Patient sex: M
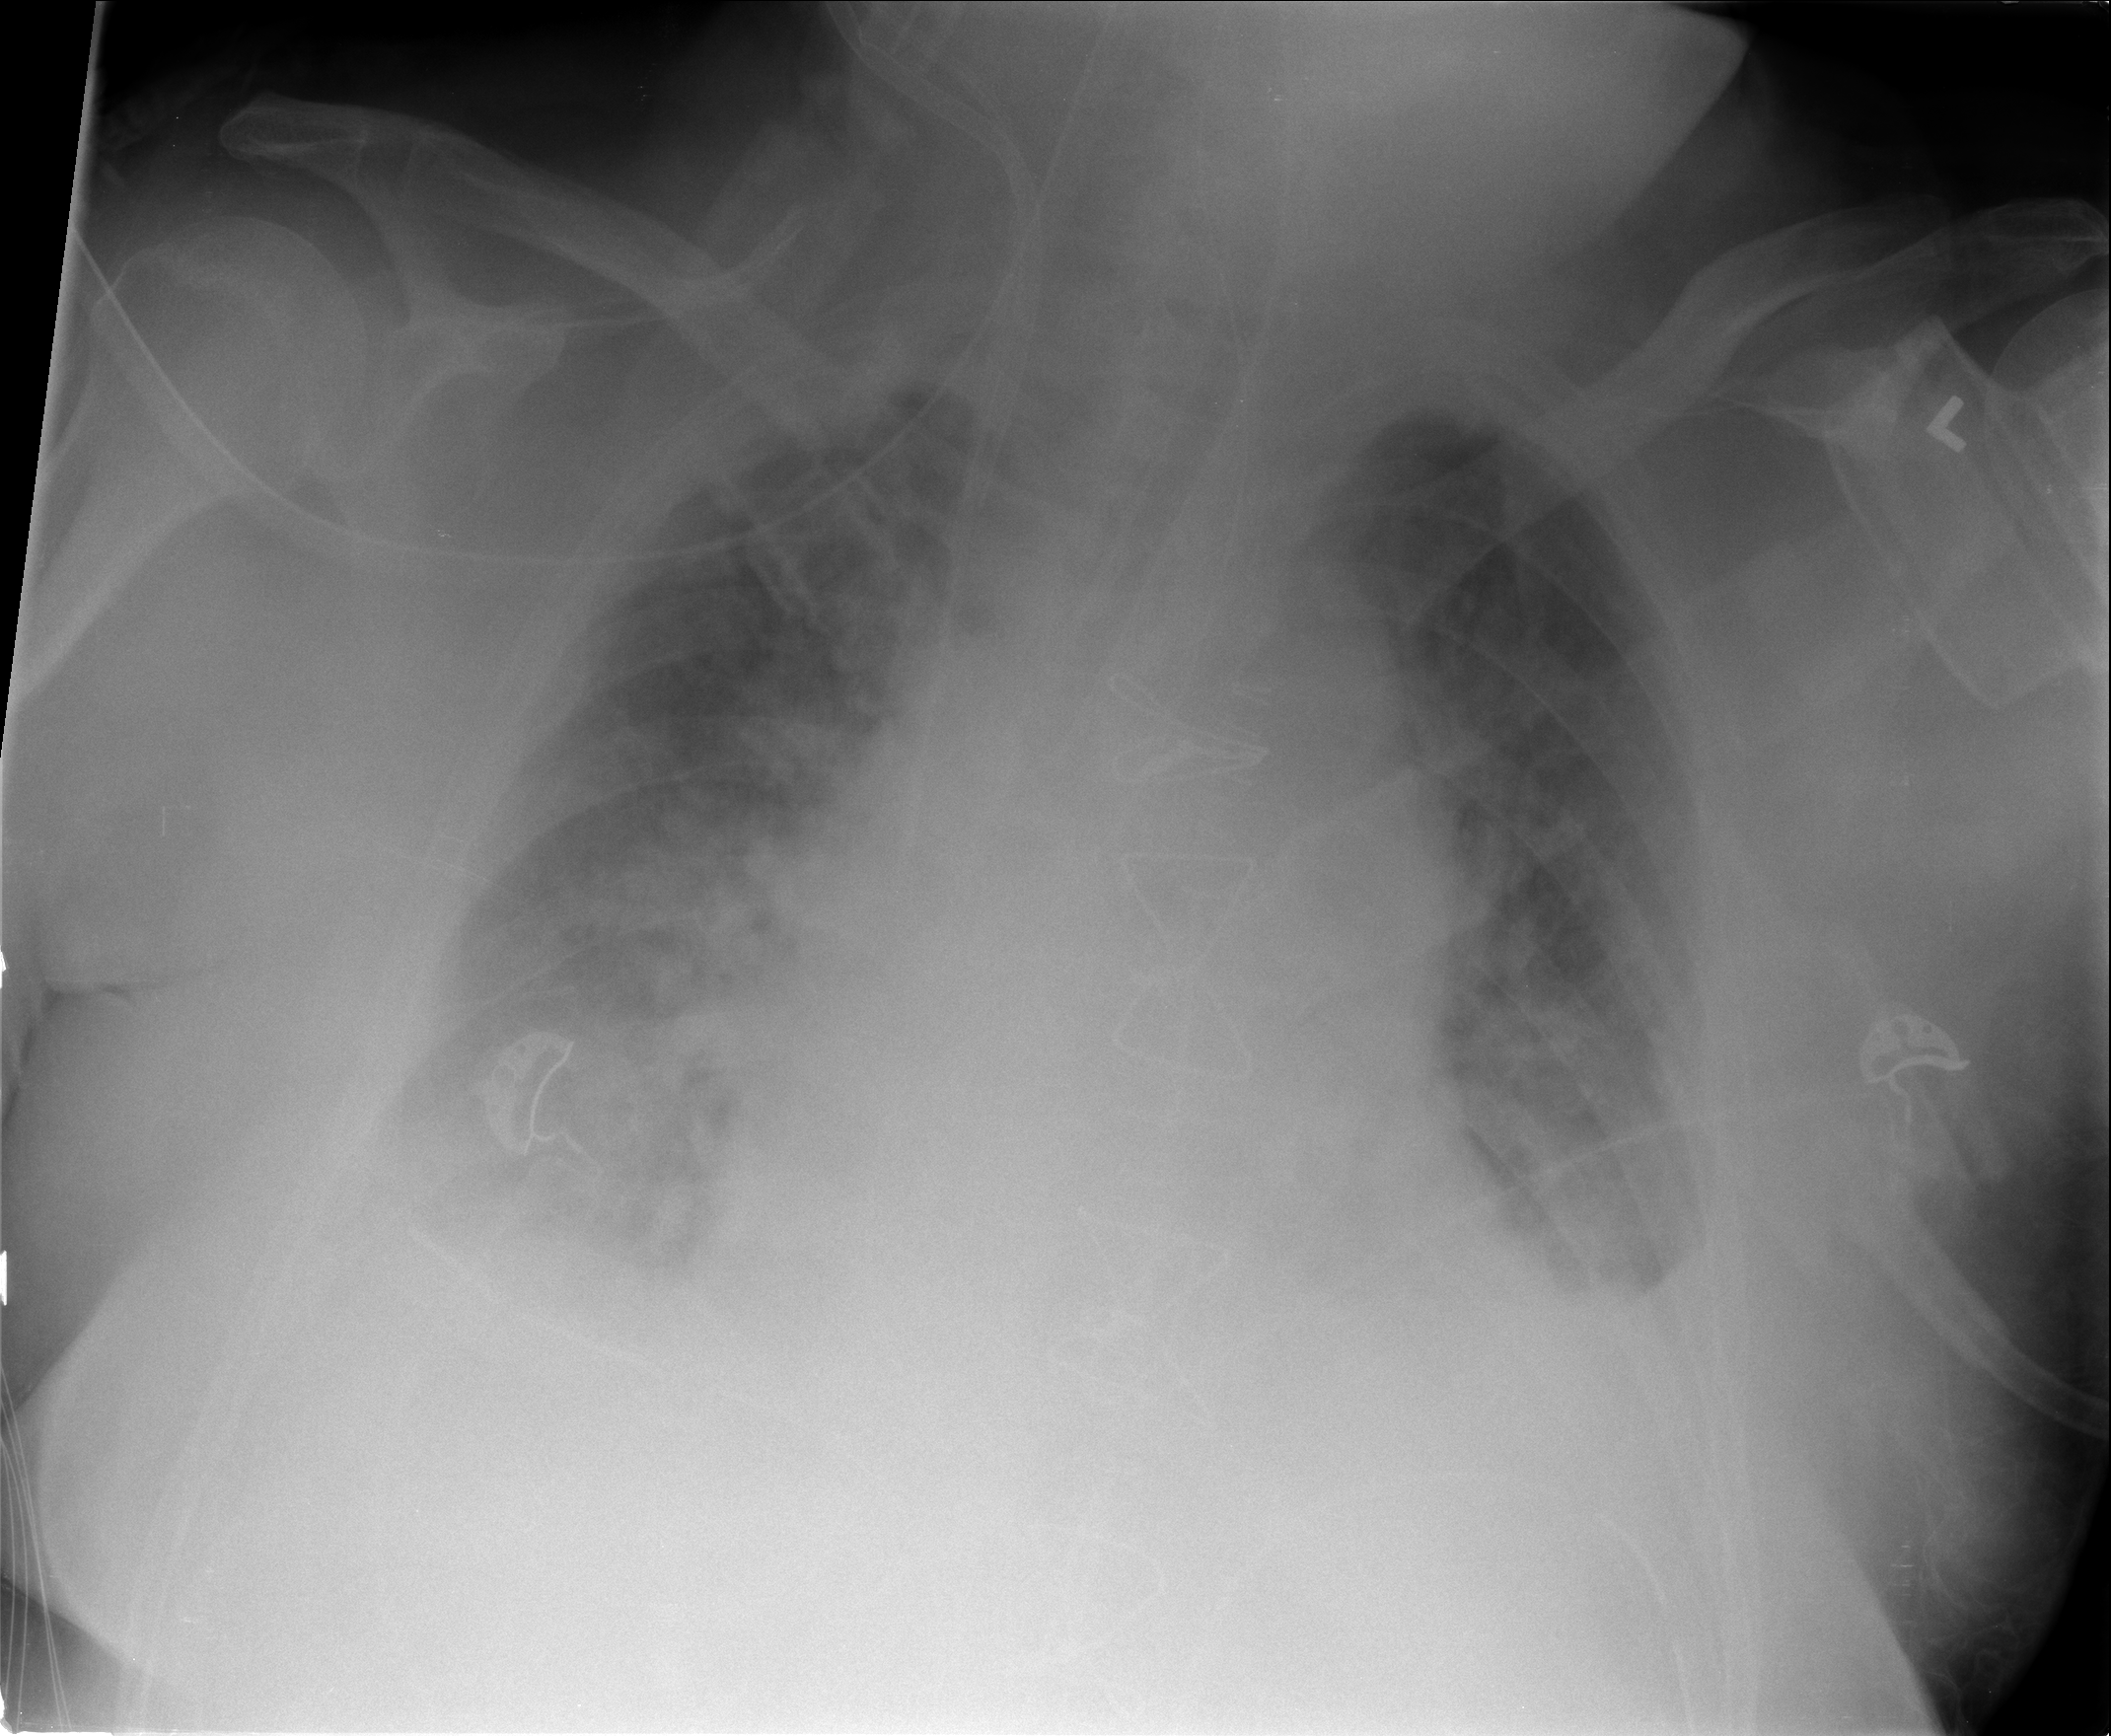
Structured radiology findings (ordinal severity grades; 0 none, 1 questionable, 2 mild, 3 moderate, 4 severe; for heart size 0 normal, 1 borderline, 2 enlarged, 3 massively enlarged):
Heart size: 2
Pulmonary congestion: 2
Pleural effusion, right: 2
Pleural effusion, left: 2
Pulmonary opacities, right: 0
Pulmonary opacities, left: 0
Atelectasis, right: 2
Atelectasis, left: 2